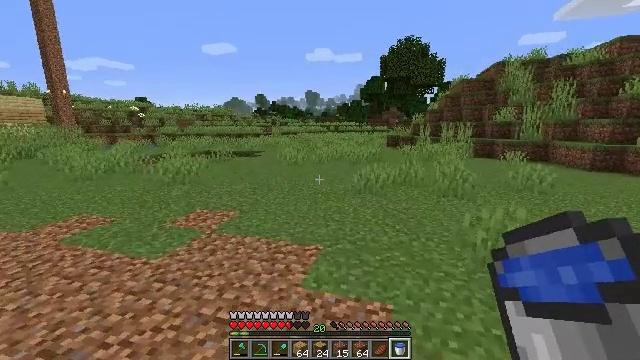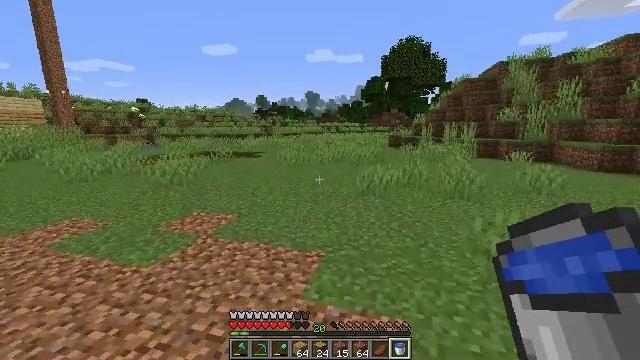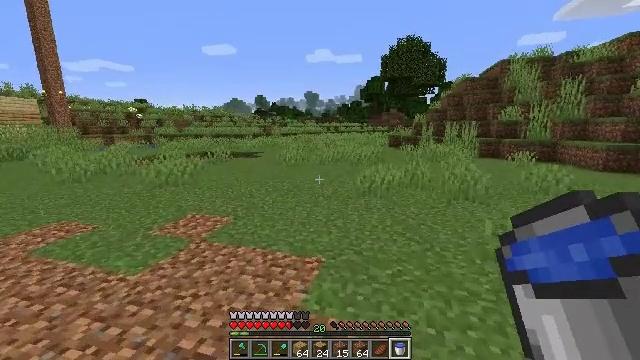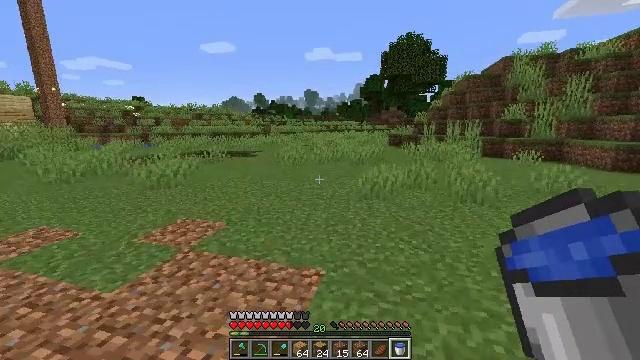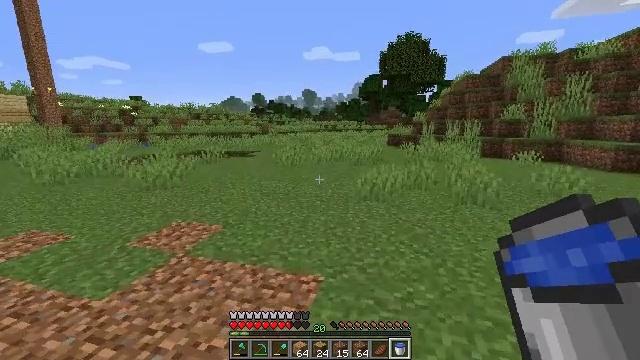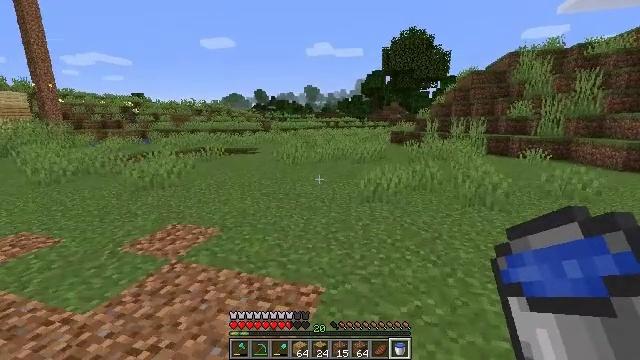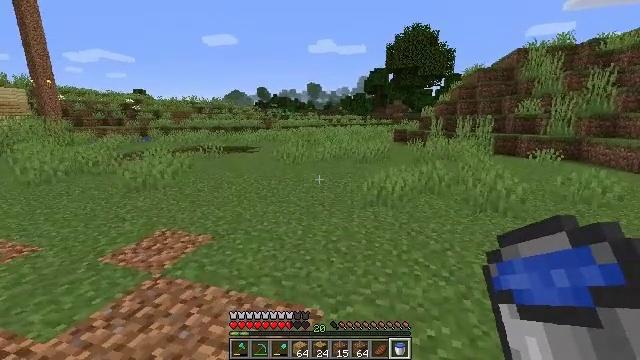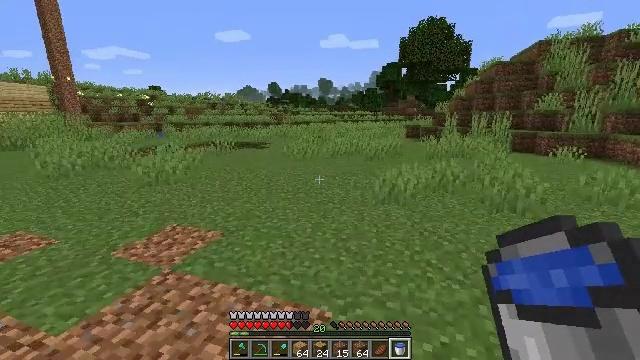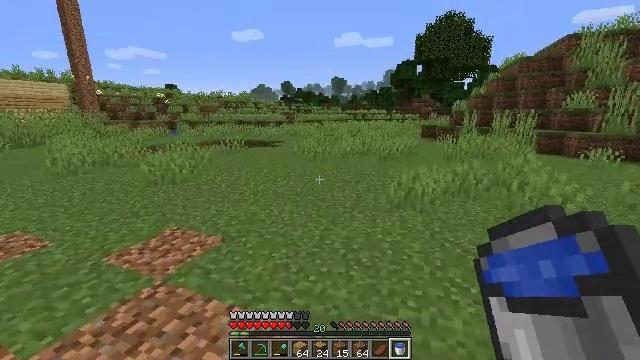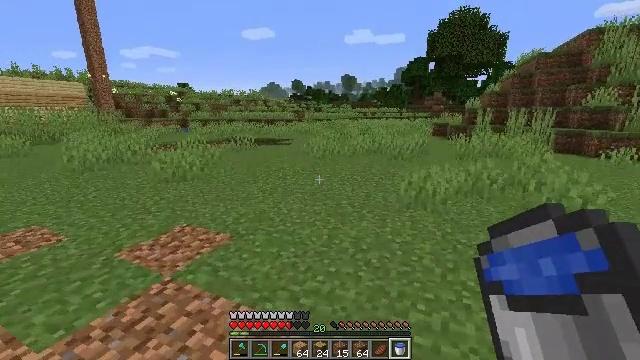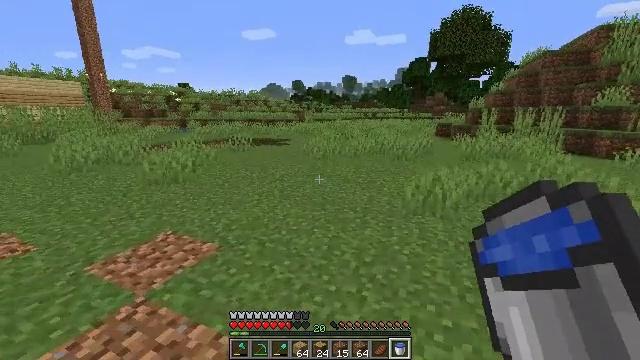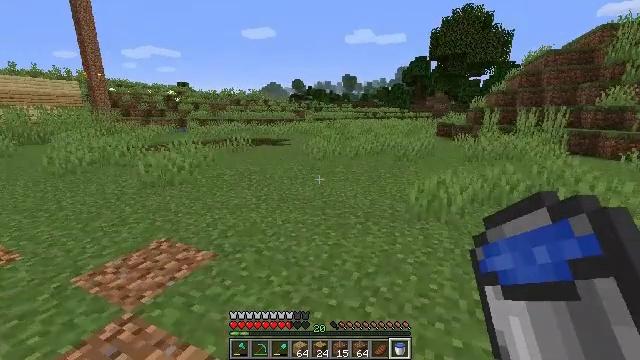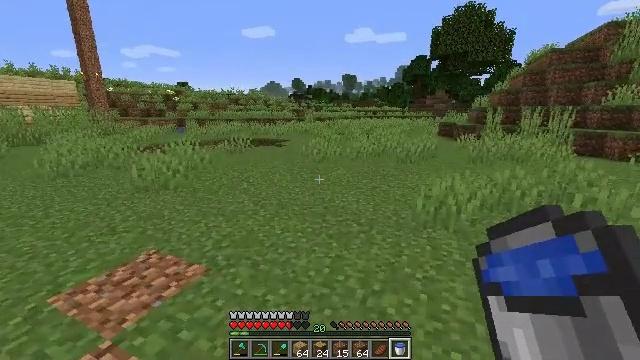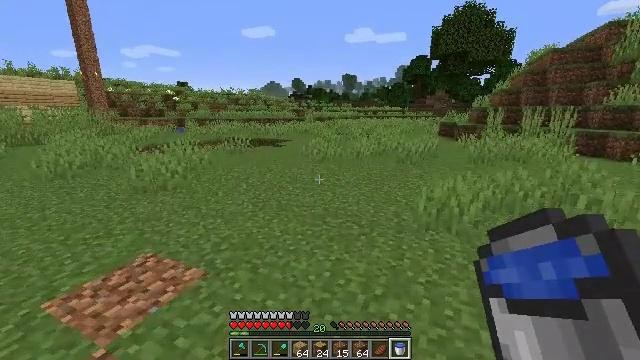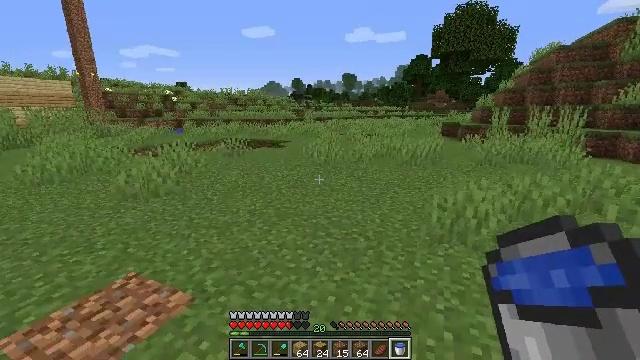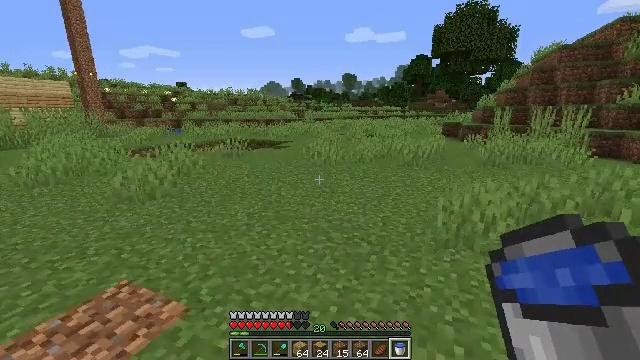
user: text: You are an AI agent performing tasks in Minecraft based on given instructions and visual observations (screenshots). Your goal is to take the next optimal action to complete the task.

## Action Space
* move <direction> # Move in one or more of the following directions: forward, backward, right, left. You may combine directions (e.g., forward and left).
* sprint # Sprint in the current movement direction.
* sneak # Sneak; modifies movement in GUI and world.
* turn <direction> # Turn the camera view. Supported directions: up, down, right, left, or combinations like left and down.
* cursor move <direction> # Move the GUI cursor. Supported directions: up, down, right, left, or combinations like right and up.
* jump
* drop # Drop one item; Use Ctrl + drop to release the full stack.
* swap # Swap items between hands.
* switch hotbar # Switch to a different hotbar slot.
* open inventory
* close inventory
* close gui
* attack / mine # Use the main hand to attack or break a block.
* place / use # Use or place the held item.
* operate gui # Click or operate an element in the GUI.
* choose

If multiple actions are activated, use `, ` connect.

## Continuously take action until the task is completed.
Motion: motion action
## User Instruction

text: Open the crafting table to craft a stone hoe.
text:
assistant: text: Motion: move forward
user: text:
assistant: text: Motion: move forward
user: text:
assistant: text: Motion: move forward
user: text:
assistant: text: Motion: move forward
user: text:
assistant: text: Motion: move forward
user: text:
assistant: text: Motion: move forward
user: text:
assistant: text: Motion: move forward, turn left
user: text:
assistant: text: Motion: move forward, turn left
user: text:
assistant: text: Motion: move forward, turn left
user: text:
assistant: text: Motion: move forward
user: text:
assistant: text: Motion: move forward
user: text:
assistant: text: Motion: move forward
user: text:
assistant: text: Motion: move forward
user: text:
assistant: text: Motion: move forward
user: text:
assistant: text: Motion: move forward
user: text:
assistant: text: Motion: move forward
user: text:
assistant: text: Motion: move forward
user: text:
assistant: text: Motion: move forward
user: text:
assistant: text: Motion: move forward
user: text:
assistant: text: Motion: move forward
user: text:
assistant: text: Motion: move forward, turn left and down
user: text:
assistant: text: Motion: move forward, turn left and down
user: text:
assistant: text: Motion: move forward, turn left
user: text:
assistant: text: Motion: move forward, turn left and down
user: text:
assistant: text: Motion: move forward, turn left
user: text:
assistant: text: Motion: move forward
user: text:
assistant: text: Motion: move forward
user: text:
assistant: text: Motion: move forward and move right
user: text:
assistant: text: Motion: move forward and move right
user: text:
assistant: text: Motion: move forward and move right